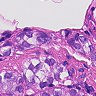
Metastatic tissue present: yes